Field crop: tomato
Growth stage: 2
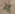
Species: solanum